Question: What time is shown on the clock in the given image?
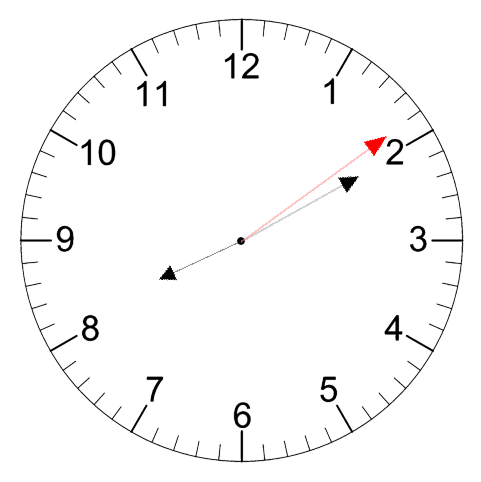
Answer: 08:10:09